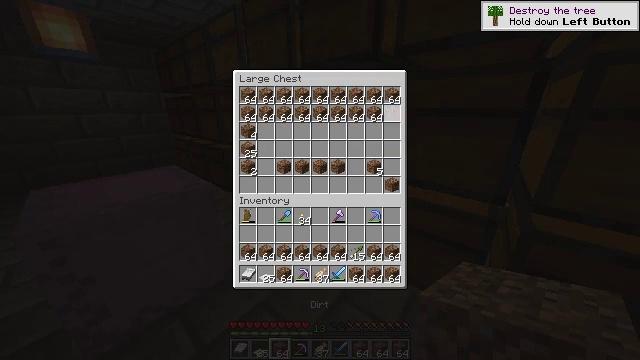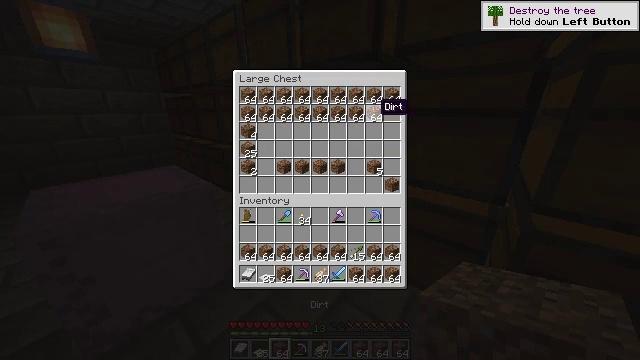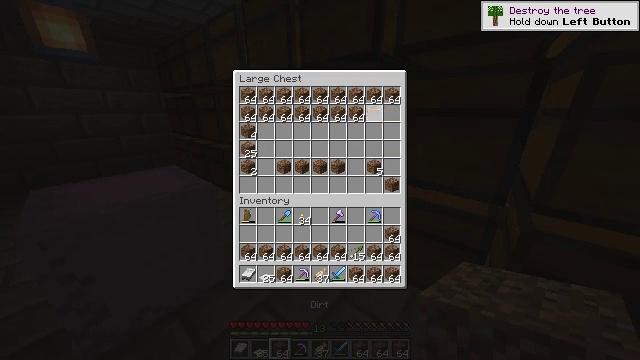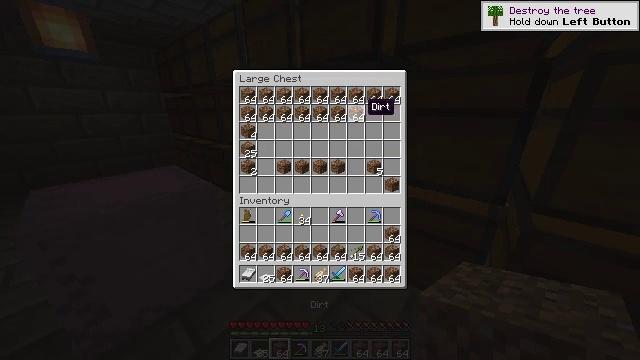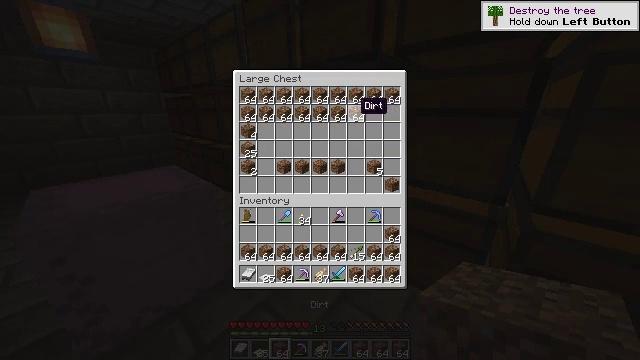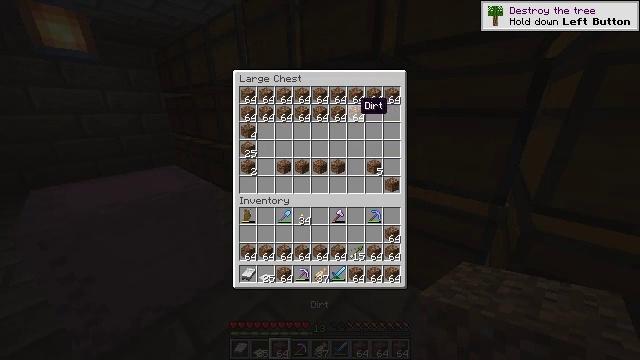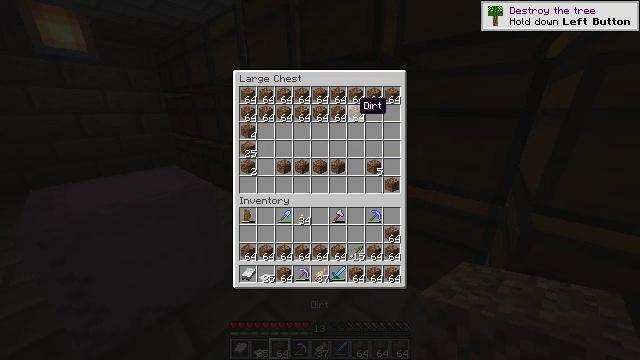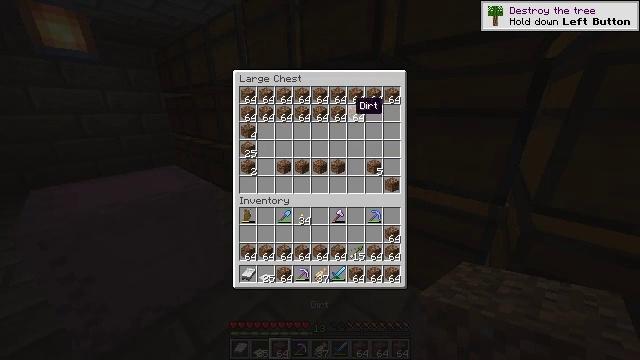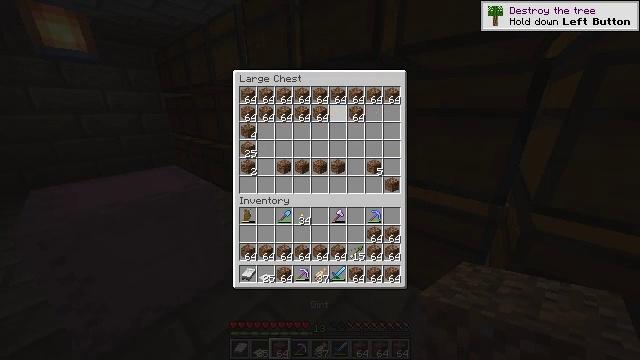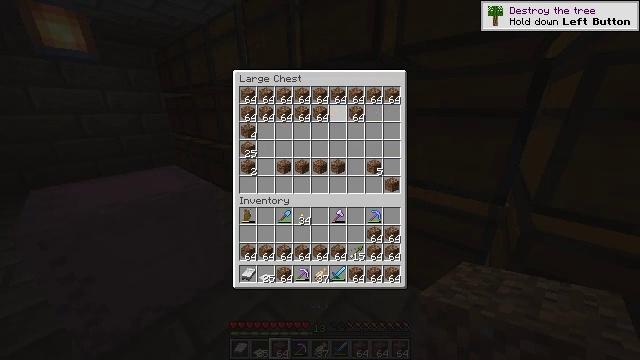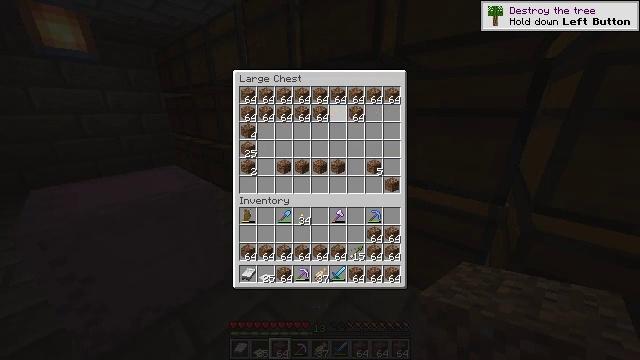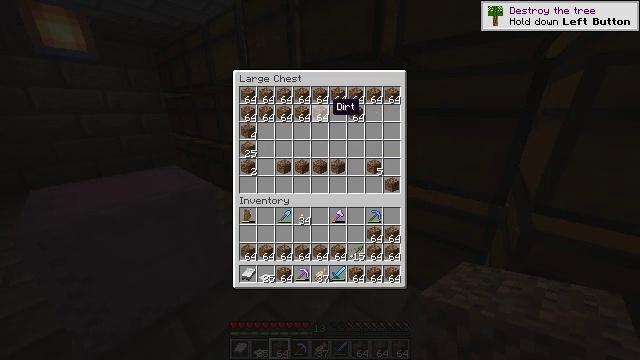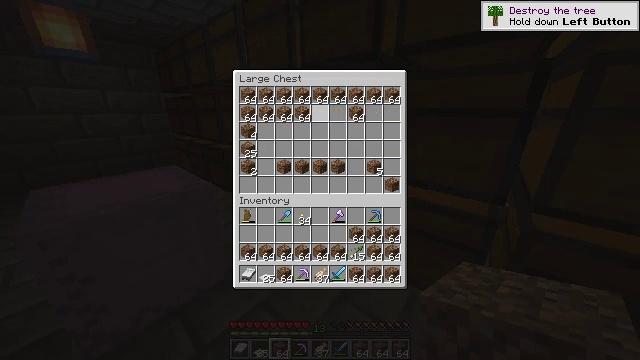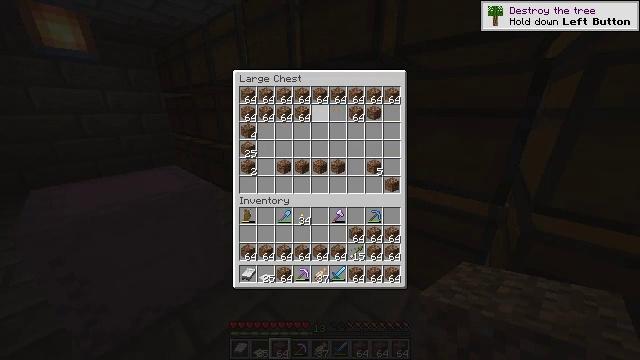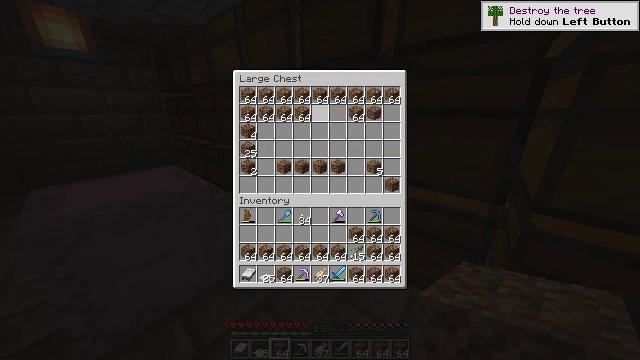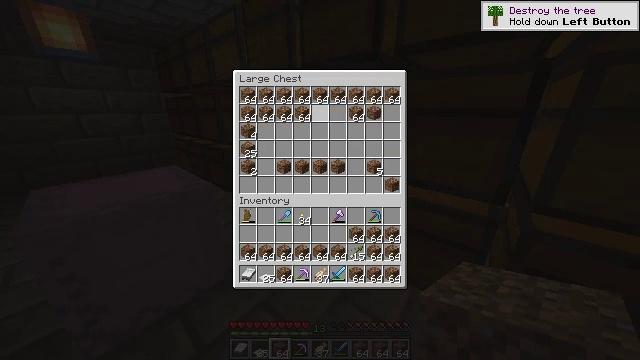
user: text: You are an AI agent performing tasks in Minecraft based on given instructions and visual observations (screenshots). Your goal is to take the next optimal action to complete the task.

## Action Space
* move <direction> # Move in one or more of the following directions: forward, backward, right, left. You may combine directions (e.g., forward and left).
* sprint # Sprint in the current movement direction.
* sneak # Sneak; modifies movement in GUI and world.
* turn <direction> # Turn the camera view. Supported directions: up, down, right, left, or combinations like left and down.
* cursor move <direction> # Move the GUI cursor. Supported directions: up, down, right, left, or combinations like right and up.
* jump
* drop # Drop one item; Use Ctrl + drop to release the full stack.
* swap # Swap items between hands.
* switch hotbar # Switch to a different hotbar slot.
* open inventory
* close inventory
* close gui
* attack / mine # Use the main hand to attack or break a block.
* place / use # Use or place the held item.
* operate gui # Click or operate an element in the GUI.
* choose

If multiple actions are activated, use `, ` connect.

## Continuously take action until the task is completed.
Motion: motion action
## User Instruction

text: Retrieve the shulker box into the inventory.
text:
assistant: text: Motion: sneak, cursor move left
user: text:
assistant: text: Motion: sneak, choose
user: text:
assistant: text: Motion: sneak, cursor move left, choose
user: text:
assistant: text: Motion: sneak, cursor move left, choose
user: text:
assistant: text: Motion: sneak, choose
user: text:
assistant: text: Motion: sneak, choose
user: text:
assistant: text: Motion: sneak
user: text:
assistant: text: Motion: sneak, choose
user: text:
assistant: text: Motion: sneak, choose
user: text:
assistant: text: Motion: sneak, cursor move left, choose
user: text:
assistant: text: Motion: sneak
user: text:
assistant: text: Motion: sneak, choose
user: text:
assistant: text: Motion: sneak, choose
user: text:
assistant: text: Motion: sneak
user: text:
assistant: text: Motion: sneak
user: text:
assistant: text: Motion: sneak, cursor move right
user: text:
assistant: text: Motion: sneak, cursor move right
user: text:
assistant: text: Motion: sneak, choose
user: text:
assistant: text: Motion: sneak, choose
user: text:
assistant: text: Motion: sneak, choose
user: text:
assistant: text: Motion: sneak
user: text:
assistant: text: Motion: sneak, cursor move left
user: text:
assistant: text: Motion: sneak, cursor move left
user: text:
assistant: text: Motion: sneak, cursor move left
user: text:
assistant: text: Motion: sneak
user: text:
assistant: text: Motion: sneak, choose
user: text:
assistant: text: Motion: sneak
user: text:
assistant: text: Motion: sneak
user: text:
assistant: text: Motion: sneak
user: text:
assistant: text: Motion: sneak